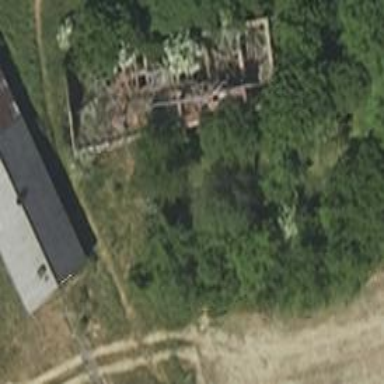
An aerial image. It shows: Ruins of building.